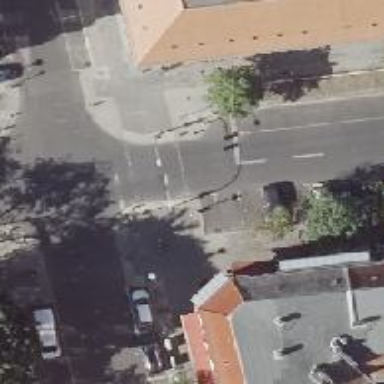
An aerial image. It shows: Pedestrian crossing with traffic signals.